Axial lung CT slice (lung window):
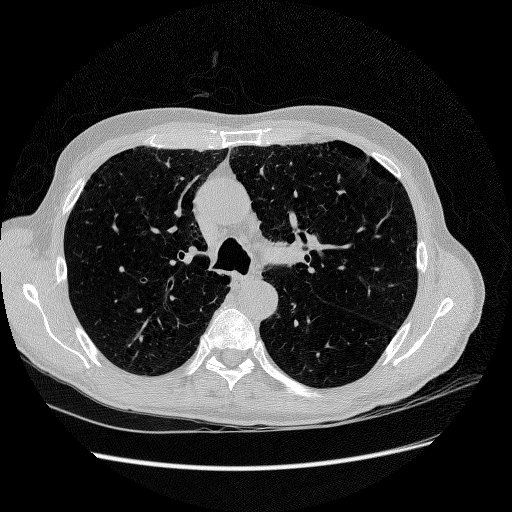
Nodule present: no